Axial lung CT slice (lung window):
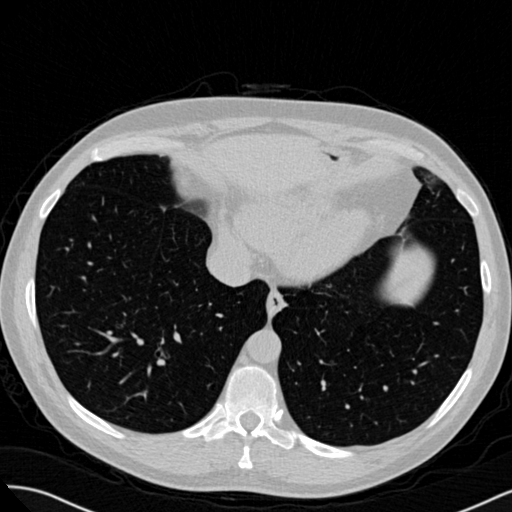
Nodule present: no